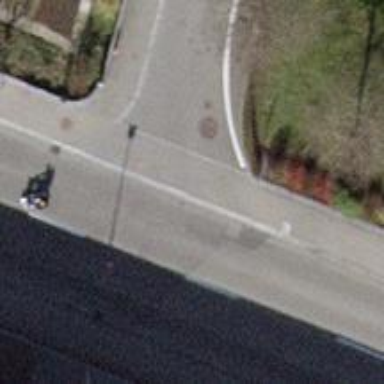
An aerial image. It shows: Unmarked crossing on the road.